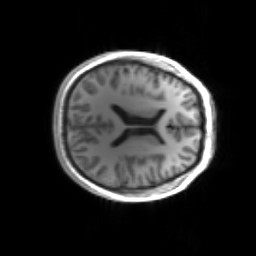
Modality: inplaneT1
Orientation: axial
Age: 26
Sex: male
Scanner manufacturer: siemens
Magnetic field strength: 3 T
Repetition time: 1.2 s
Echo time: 0.00251 s